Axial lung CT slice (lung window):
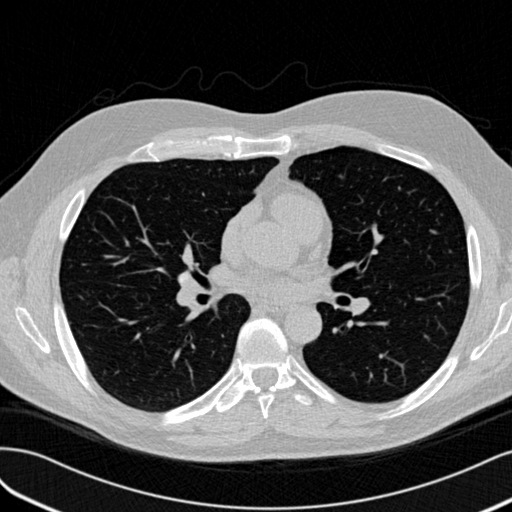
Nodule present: no